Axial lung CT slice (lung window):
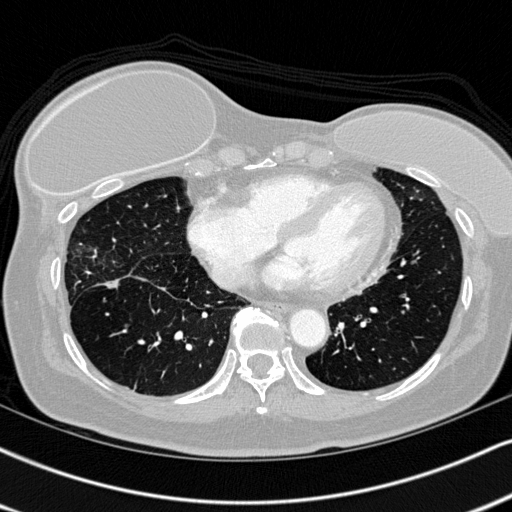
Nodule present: no